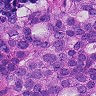
Metastatic tissue present: yes